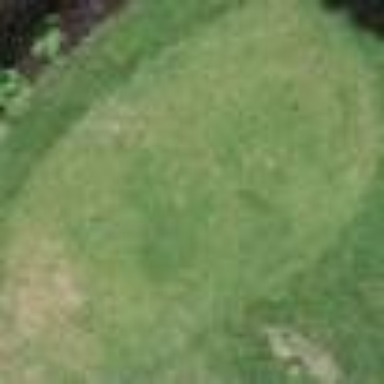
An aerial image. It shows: Golf tee.